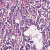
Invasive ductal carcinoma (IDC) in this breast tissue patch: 1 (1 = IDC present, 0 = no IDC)